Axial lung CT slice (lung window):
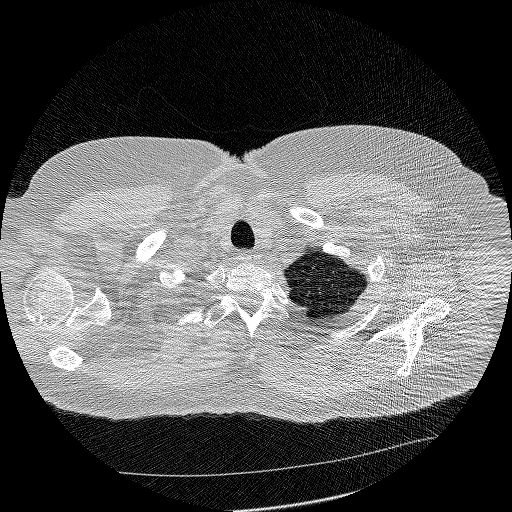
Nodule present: no